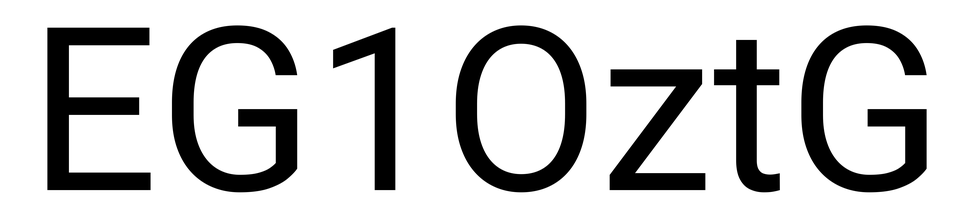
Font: Roboto_Regular